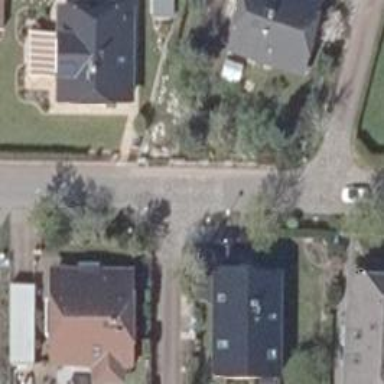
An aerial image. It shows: Residential road with asphalt surface and separate sidewalk.